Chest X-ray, PA view. Patient: 74 years old, sex M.
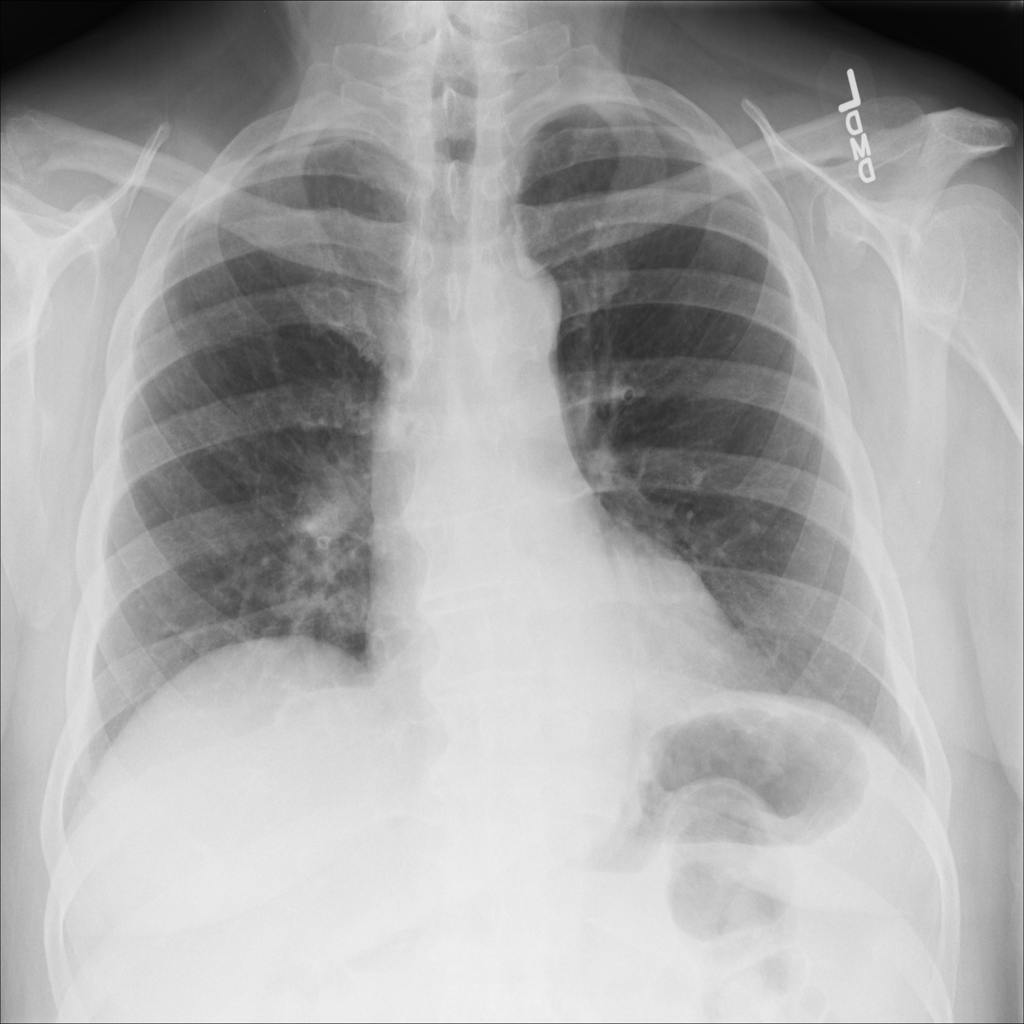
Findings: Infiltration